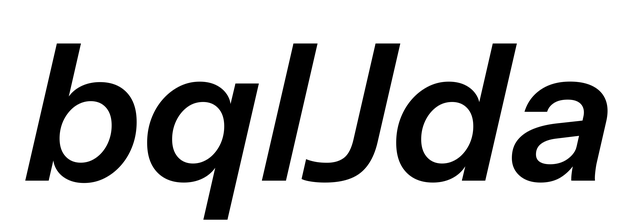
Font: InstrumentSans-Italic_SemiBold_Italic